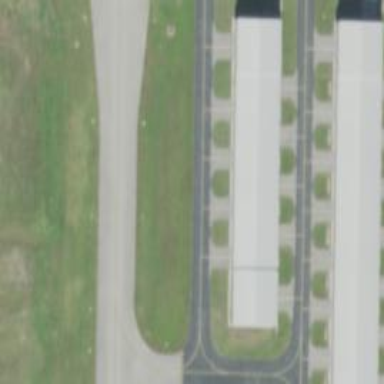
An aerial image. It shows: Image of taxiway at airport.